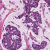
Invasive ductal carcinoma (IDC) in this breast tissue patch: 1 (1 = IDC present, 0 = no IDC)